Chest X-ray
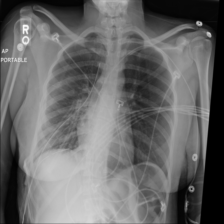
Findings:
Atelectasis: negative
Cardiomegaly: negative
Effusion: negative
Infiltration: negative
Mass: negative
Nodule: negative
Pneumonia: negative
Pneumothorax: negative
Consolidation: negative
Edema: negative
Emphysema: negative
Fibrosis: negative
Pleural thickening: negative
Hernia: negative